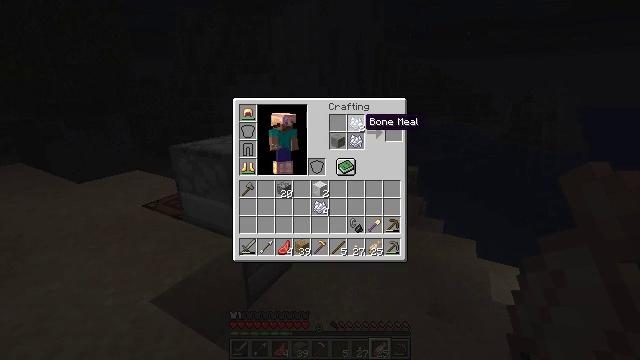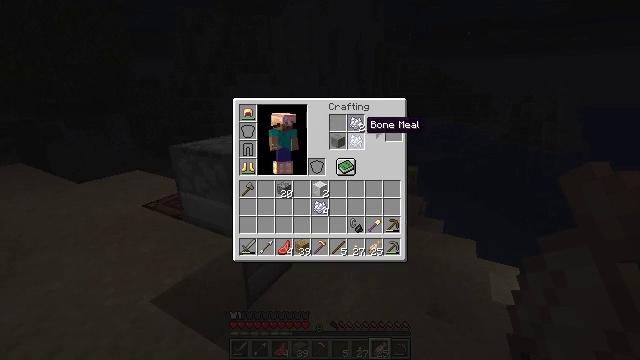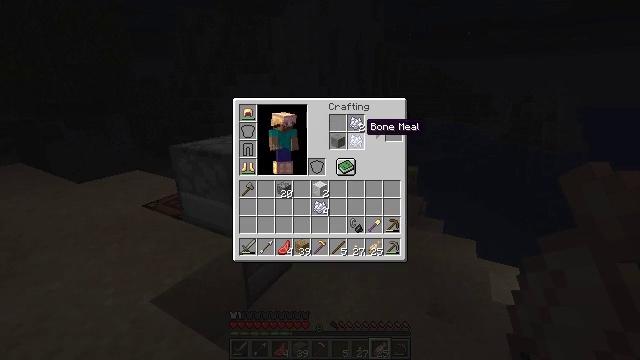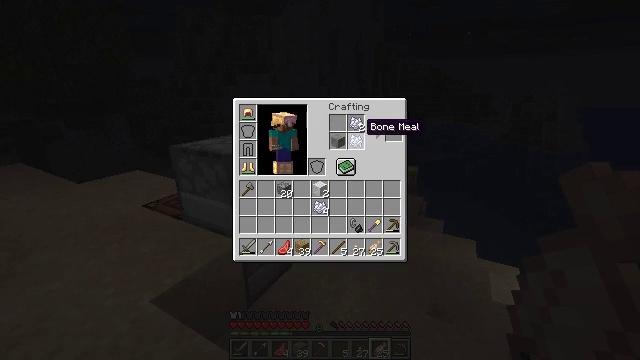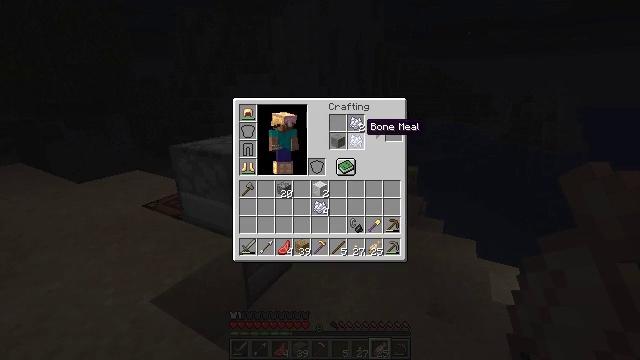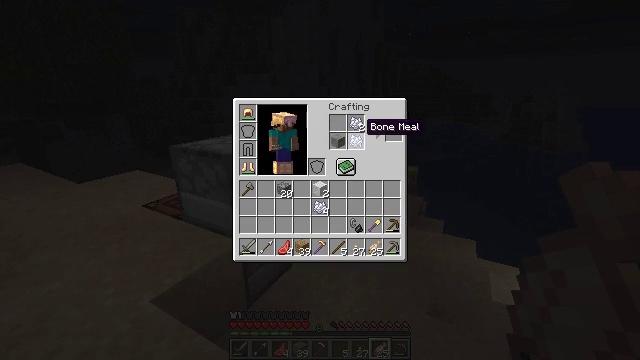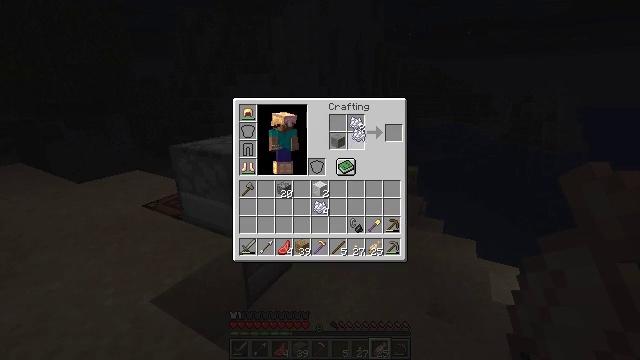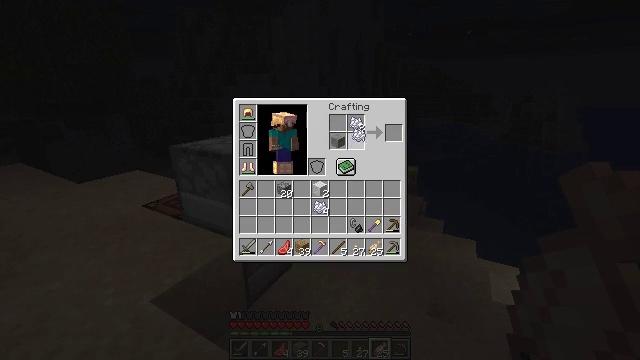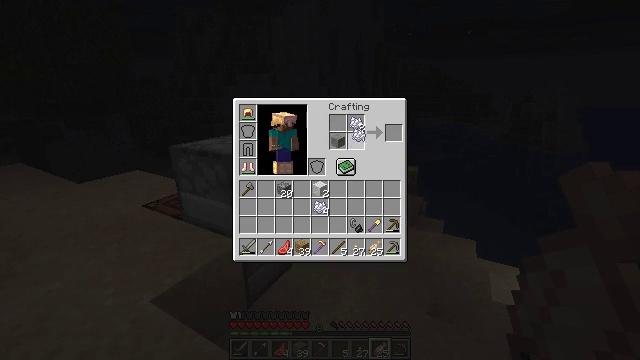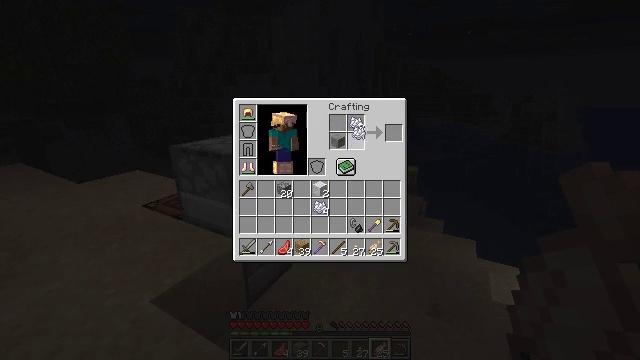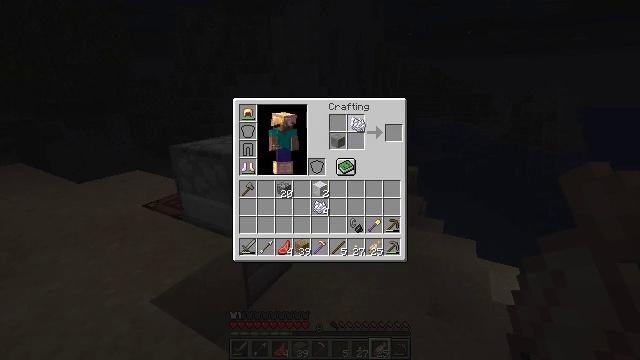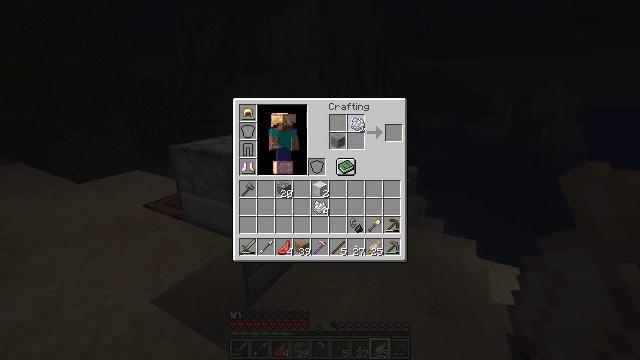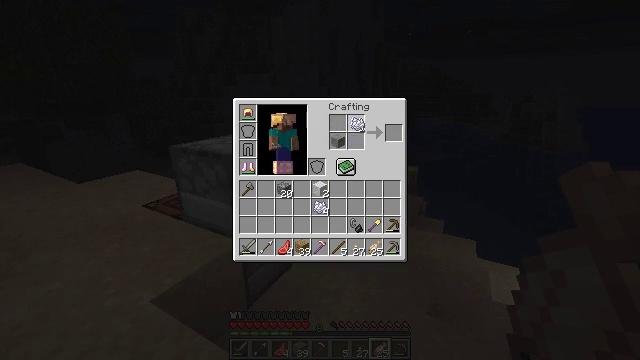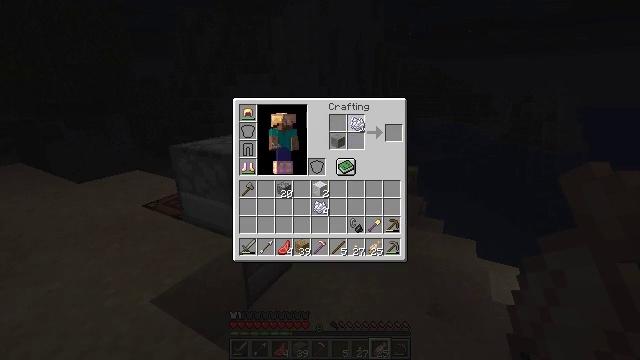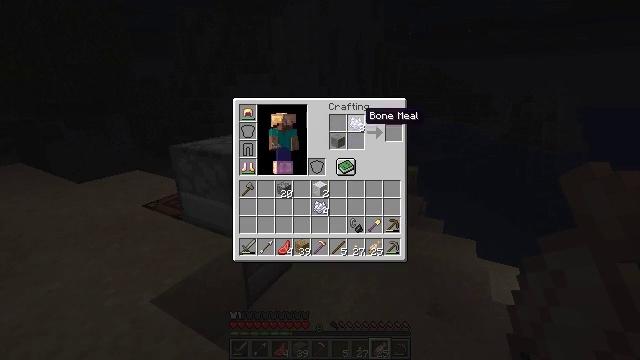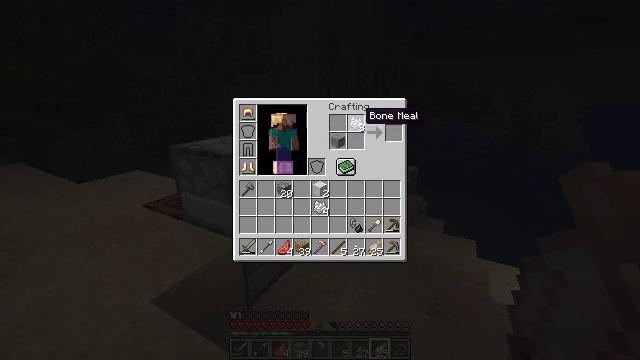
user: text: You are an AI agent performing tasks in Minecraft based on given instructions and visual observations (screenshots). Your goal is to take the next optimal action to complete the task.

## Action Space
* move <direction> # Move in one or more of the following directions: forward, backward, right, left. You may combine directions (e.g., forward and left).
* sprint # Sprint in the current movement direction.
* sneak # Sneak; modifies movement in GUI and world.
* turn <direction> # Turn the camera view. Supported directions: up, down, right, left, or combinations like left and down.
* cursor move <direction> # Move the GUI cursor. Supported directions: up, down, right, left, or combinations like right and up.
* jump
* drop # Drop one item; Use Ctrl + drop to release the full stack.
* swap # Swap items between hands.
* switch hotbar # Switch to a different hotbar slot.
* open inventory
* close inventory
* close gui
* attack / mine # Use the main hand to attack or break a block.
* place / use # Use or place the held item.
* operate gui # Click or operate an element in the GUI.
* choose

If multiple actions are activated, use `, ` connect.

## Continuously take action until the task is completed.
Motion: motion action
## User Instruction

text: Combine materials for white dye.
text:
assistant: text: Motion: no_op
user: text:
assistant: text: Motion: no_op
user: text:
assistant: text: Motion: no_op
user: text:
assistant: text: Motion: no_op
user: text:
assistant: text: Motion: no_op
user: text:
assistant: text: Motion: operate gui
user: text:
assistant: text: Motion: operate gui
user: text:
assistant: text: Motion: operate gui
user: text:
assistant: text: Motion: no_op
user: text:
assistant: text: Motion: cursor move up
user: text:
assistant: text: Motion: no_op
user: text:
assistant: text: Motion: operate gui
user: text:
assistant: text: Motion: operate gui
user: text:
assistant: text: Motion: no_op
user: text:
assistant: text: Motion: no_op
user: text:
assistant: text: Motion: operate gui
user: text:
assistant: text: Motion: operate gui
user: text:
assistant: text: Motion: operate gui
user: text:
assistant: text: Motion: no_op
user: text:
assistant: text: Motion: cursor move left and down
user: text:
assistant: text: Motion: no_op
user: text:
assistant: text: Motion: no_op
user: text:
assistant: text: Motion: no_op
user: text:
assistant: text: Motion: operate gui
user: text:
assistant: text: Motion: operate gui
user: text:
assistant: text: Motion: operate gui
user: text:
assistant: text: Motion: no_op
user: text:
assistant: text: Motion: no_op
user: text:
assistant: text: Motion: operate gui
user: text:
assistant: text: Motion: operate gui